Question: I need to build a contact picker which list all phone's contact except an account type of contact.
I did follow this way :
Example the account type I want to remove from the list is : group = "com.account.myaccount"
First I query all the group id have the account type :
'''
public String[] getGroupIds(Context context, String group){
final Cursor groupCursor = context.getContentResolver().query(
GroupWrap.CONTENT_URI,
GroupWrap.PROJECTION,
GroupWrap.SELECTION_GROUP_ID,
new String[]{group},
null);
String[] ids = new String[groupCursor.getCount()];
int i = 0;
final int contactNumberColumnType = groupCursor.getColumnIndex(GroupWrap.COLUMN_TYPE);
final int contactNumberColumnIndex = groupCursor.getColumnIndex(GroupWrap.COLUMN_ID);
while (groupCursor.moveToNext()) {
ids[i++] = Integer.toString(groupCursor.getInt(contactNumberColumnIndex));
Log.v(TAG, " account type : " + groupCursor.getString(contactNumberColumnType)
+ " : ids[]" + groupCursor.getInt(contactNumberColumnIndex));
}
return ids;
}
final private static class GroupWrap {
private GroupWrap() {
}
public static final String[] PROJECTION =
new String[] {Groups.ACCOUNT_TYPE, Groups._ID};
public static final String COLUMN_TYPE = Groups.ACCOUNT_TYPE;
public static final String COLUMN_ID = Groups._ID;
public static final Uri CONTENT_URI = Groups.CONTENT_URI;
public static final String SELECTION_OTHER_GROUP_ID = GroupWrap.COLUMN_TYPE + "!=?";
public static final String SELECTION_GROUP_ID = GroupWrap.COLUMN_TYPE + "=?";
}
'''
And then I query all the contacts except the groups :
'''
public Cursor getContactGroupIDs(String[] groupIds, Context context){
String selection = ContactsQuery.COLUMN_NAME + " NOTNULL) AND ("
+ ContactsQuery.COLUMN_NAME + " !='' ) AND ";
StringBuffer buffer = new StringBuffer(selection);
for(int i = 0; i < groupIds.length; i++){
buffer.append(" (" + GroupMembership.GROUP_ROW_ID + " !=?) AND ");
}
// remove " ) AND "
if(buffer.length() > 0){
buffer.delete(buffer.length() - 6, buffer.length());
}
selection = buffer.toString();
Log.v(TAG, "selection : " + selection);
String sortOrder = ContactsContract.Contacts.DISPLAY_NAME + " COLLATE LOCALIZED ASC";
Cursor cursor = context.getContentResolver().query(ContactsQuery.CONTENT_URI,
ContactsQuery.PROJECTION, selection, groupIds, sortOrder);
return cursor;
}
final public static class ContactsQuery {
private ContactsQuery() {
}
public static final String COLUMN_NAME = Data.DISPLAY_NAME;
public static final String COLUMN_ID = Data._ID;
public static final String COLUMN_CONTACT_ID = Data.CONTACT_ID;
public static final Uri CONTENT_URI = Data.CONTENT_URI;
public static final String[] PROJECTION =
new String[] {COLUMN_NAME, COLUMN_CONTACT_ID};
}
'''
And combinate all :
'''
public List<PickerContactRow> getContactExceptGroup(Context context, String group){
String[] groupIds = getGroupIdsExcept(context, group);
List<PickerContactRow> result = new ArrayList<PickerContactRow>();
Set<Long> seen = new HashSet<Long>();
Cursor cursor = this.getContactGroupIDs(groupIds, context);
int indexOfContactId = cursor.getColumnIndex(ContactsQuery.COLUMN_CONTACT_ID);
int indexOfName = cursor.getColumnIndex(ContactsQuery.COLUMN_NAME);
while (cursor.moveToNext()) {
long contactID = cursor.getLong(indexOfContactId);
if (!seen.contains(contactID)) {// remove duplicate contact
seen.add(contactID);
PickerContactRow contactRow = new PickerContactRow();
contactRow.setId(contactID);
contactRow.setName(cursor.getString(indexOfName));
Log.v(TAG, "row : " + contactRow);
//+ "group : " + cursor.getString(columnGroup));
result.add(contactRow);
}
}
return result;
}
'''
The problem is there are some strange account name is displayed. Some email instead of account name.
See on my image :

Please help me resolve the problem. Or do you have any other way to filter the accounts.
I am looking for the solution that I can use a CursorAdapter. I can't use a CursorAdapter with my approach.
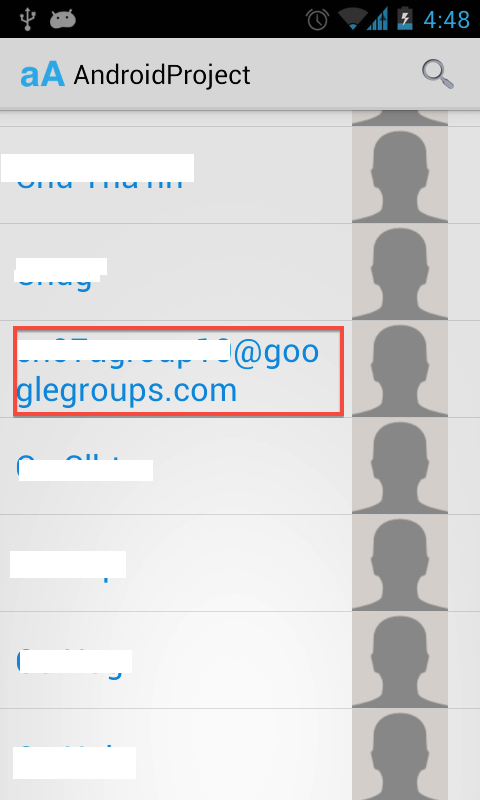
Answer: I resolved by myself.
I did flow this way :
'''
public Cursor getContactGroupIDs(String acountType, Context context){
String sortOrder = ContactsQuery.COLUMN_NAME + " COLLATE LOCALIZED ASC";
Cursor cursor = context.getContentResolver().query(ContactsQuery.CONTENT_URI,
ContactsQuery.PROJECTION, ContactsQuery.SELECTION , null, sortOrder);
return cursor;
}
private boolean isAccountType(Context context, String accountType, long id){
Cursor cursor = context.getContentResolver().query(RawContactsQuery.CONTENT_URI,
RawContactsQuery.PROJECTION, RawContactsQuery.SELECTION , new String[]{id + "", accountType}, null);
boolean result = cursor.getCount() > 0;
cursor.close();
return result;
}
public List<PickerContactRow> getContactExceptGroup(Context context, String accountType){
List<PickerContactRow> result = new ArrayList<PickerContactRow>();
Cursor cursor = this.getContactGroupIDs(accountType, context);
EmailValidator validator = new EmailValidator();
int indexOfContactId = cursor.getColumnIndex(ContactsQuery.COLUMN_CONTACT_ID);
int indexOfName = cursor.getColumnIndex(ContactsQuery.COLUMN_NAME);
final int columnGroup = cursor.getColumnIndex(ContactsQuery.DELETED);
while (cursor.moveToNext()) {
long id = cursor.getLong(indexOfContactId);
if (!isAccountType(context, accountType, id))
{
//seen.add(contactID);
PickerContactRow contactRow = new PickerContactRow();
contactRow.setId(id);
contactRow.setName(cursor.getString(indexOfName));
Log.v(TAG, "row : " + contactRow
+ " value : " + cursor.getString(columnGroup));
result.add(contactRow);
}
}
cursor.close();
return result;
}
final public static class ContactsQuery {
private ContactsQuery() {
}
public static final String COLUMN_NAME = Contacts.DISPLAY_NAME;
public static final String COLUMN_ID = Contacts._ID;
public static final String DELETED = Contacts.HAS_PHONE_NUMBER;
public static final String COLUMN_CONTACT_ID = Contacts._ID;
public static final Uri CONTENT_URI = Contacts.CONTENT_URI;
public static final String SELECTION = COLUMN_NAME + " NOTNULL"
+ ") AND (" + COLUMN_NAME + " !=''"
+ ") AND (" + Contacts.HAS_PHONE_NUMBER + " =1";
public static final String[] PROJECTION =
new String[] {COLUMN_NAME, COLUMN_CONTACT_ID, DELETED};
}
final public static class RawContactsQuery {
private RawContactsQuery() {
}
public static final String ACCOUNT_TYPE = RawContacts.ACCOUNT_TYPE;
public static final String COLUMN_CONTACT_ID = RawContacts.CONTACT_ID;
public static final Uri CONTENT_URI = RawContacts.CONTENT_URI;
public static final String SELECTION = COLUMN_CONTACT_ID + "=?) AND (" + ACCOUNT_TYPE + " =?";
public static final String[] PROJECTION =
new String[] {COLUMN_CONTACT_ID};
}
'''
I see it quite slow, but I couldn't find out other approach.